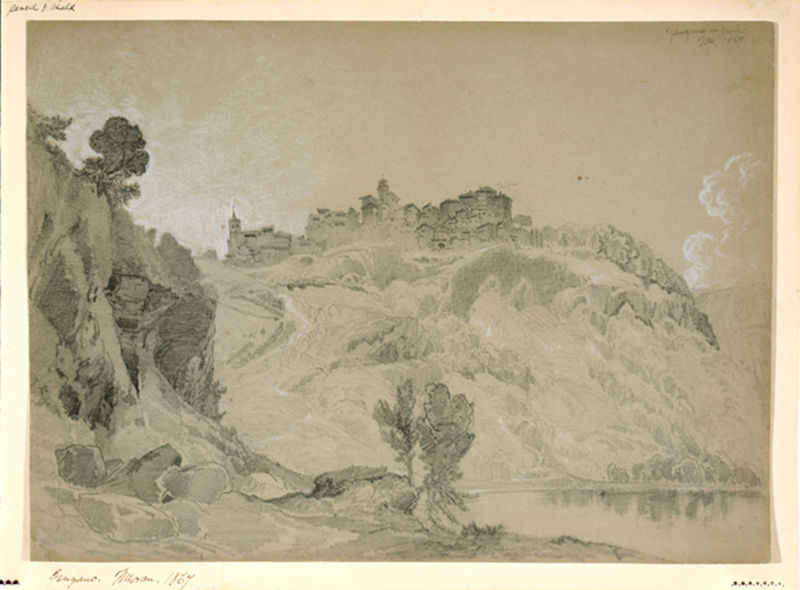
Titel: Genzano - Nemi
Künstler: Thomas Moran
Standort: Amherst (Massachusetts, USA)
Institution: Mead Art Museum, Amherst College
Schlagwörter: berg, church, white, black, empty, gray, green, grey, wall, windows, picture, reflection, smoke, cliff, cloud, clouds, rock, rocks, sky, tree, building, hill, hills, house, lake, landscape, mountain, mountains, nature, see, water, horizon, houses, reflections, roofs, sun, tower, trees, village, light, peaceful, river, stream, bushes, path, road, view, drawing, paper, black and white, castle, illustration, sketch, writing, photo, cliffs, scene, town, sunlight, outside, valley, city, buildings, beauty, ground, signature, monastery, pencil, bush, pond, lanscape, shrub, pale, travel, forrest, spire, steeple, sunrise, waterfall, outdoor, stones, trail, poster, photograph, chapel, towers, castel, faded, words, date, year, boulder, hike, natural, picaso, serene, villag, caption, tre, faint, 1889, blured, hil, word, blackwhite, pensil, paing, hilltop, city on a hill, quite, crag, no people, fortess, schwrzweiß, path up the hill, tral, gs, draconpronzaet sheloveka, замок на холме с драконом, coutry